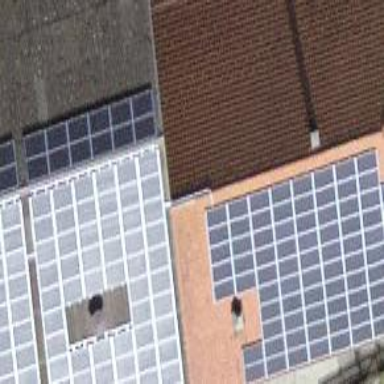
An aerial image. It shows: Solar power generator using photovoltaic panels.